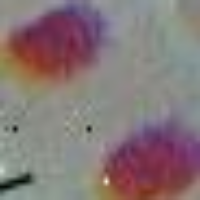
Label: telophase